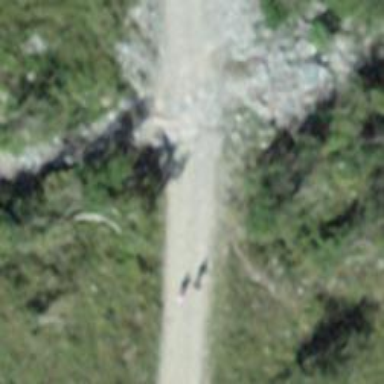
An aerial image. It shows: Gravel track with bridge. The track has grade3 tracktype.